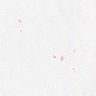
Metastatic tissue present: no